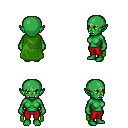
a pixel art fantasy rpg character, female body template, orc, green skin, green cape, red pants, plain hairstyle, four views (front, back, left, right), 2x2 character sprite sheet, small pixel art, hard edges, no anti-aliasing